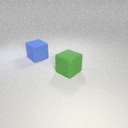
large green rubber cube to the right of large blue rubber cube